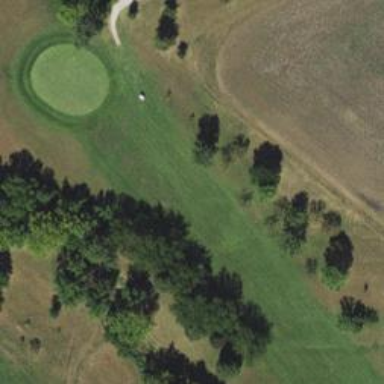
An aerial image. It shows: Golf fairway in the image.